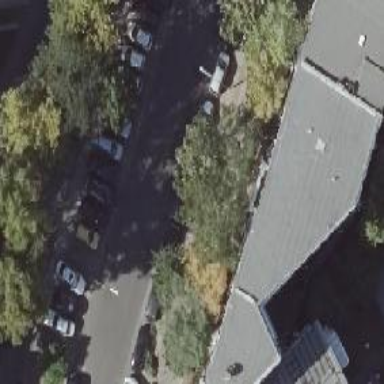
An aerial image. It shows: Residential road with separate asphalt sidewalks and cycle track. There are parallel parking lanes on the left side of the road and perpendicular parking on the right side next to the curb.